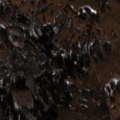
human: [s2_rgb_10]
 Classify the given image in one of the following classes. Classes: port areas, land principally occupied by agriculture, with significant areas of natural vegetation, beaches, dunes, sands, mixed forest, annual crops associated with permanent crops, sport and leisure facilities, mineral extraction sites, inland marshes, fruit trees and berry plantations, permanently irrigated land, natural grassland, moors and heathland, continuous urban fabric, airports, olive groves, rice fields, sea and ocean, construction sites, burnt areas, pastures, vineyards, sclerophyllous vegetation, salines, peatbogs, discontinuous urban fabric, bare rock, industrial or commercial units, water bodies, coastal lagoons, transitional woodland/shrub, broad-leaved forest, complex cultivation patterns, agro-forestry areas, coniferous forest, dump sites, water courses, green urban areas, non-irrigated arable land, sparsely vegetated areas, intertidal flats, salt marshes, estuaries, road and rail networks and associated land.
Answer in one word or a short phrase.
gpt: non-irrigated arable land, land principally occupied by agriculture, with significant areas of natural vegetation, mixed forest